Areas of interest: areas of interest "Cultural Palace"
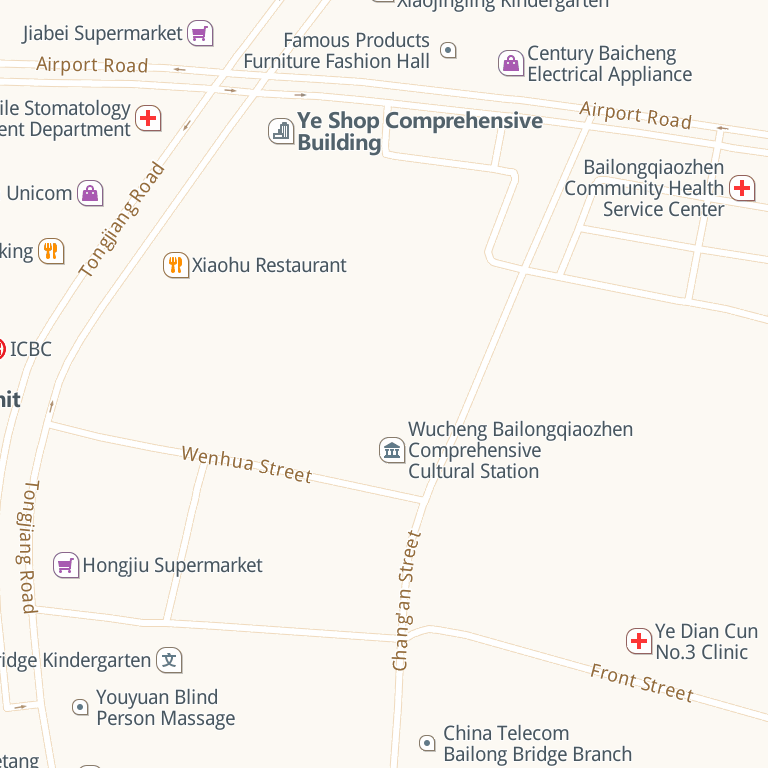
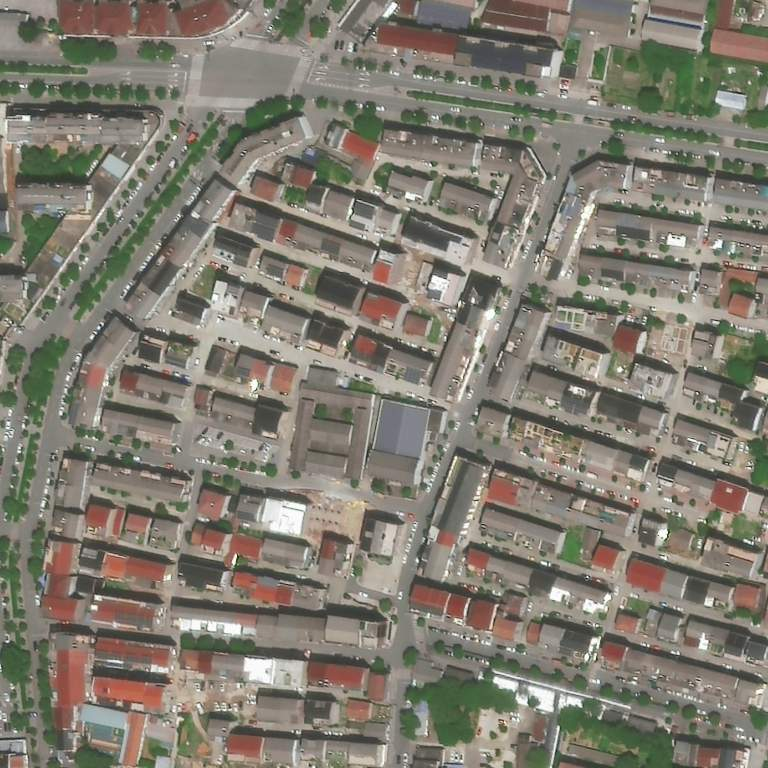